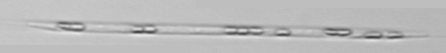
Label: Rhizosolenia